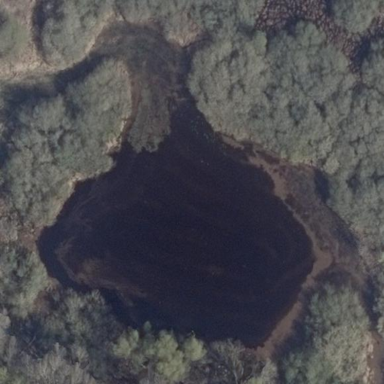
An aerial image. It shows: Swampy wetland area.